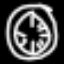
Label: clock